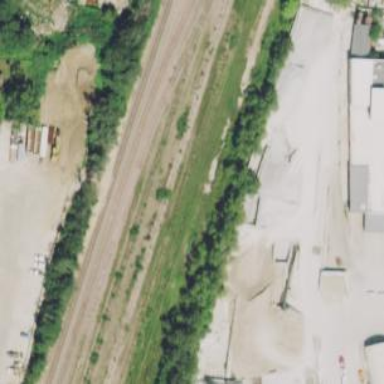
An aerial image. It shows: Yard meant for services.